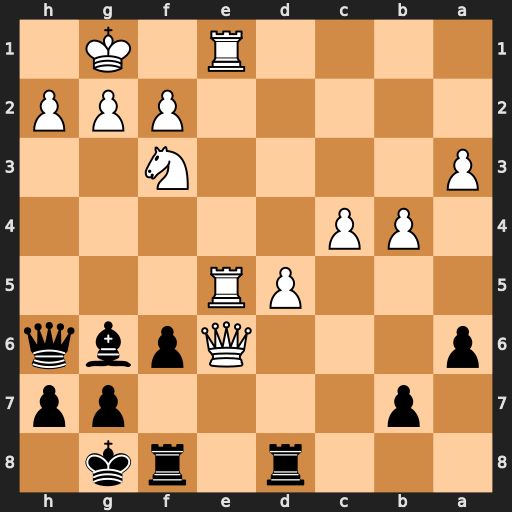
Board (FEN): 3r1rk1/1p4pp/p3Qpbq/3PR3/1PP5/P4N2/5PPP/4R1K1
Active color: b
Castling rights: -
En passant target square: -
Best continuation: Bf7 Qb6 fxe5 Qxh6 gxh6